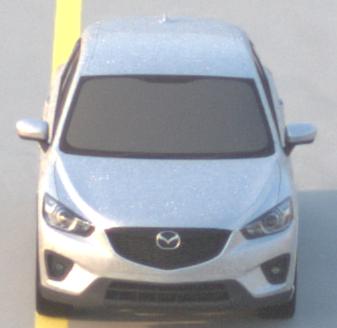
Make: Mazda
Model: CX-5 2.0 SKYACTIV-G 160
Detailed model: CX-5 (GH)
Model produced from: 2012/04
Model produced until: 2015/02
Doors: 5
Color: white
Road condition: dry road
Daytime: sunrise or sunset
Contrast: medium contrast